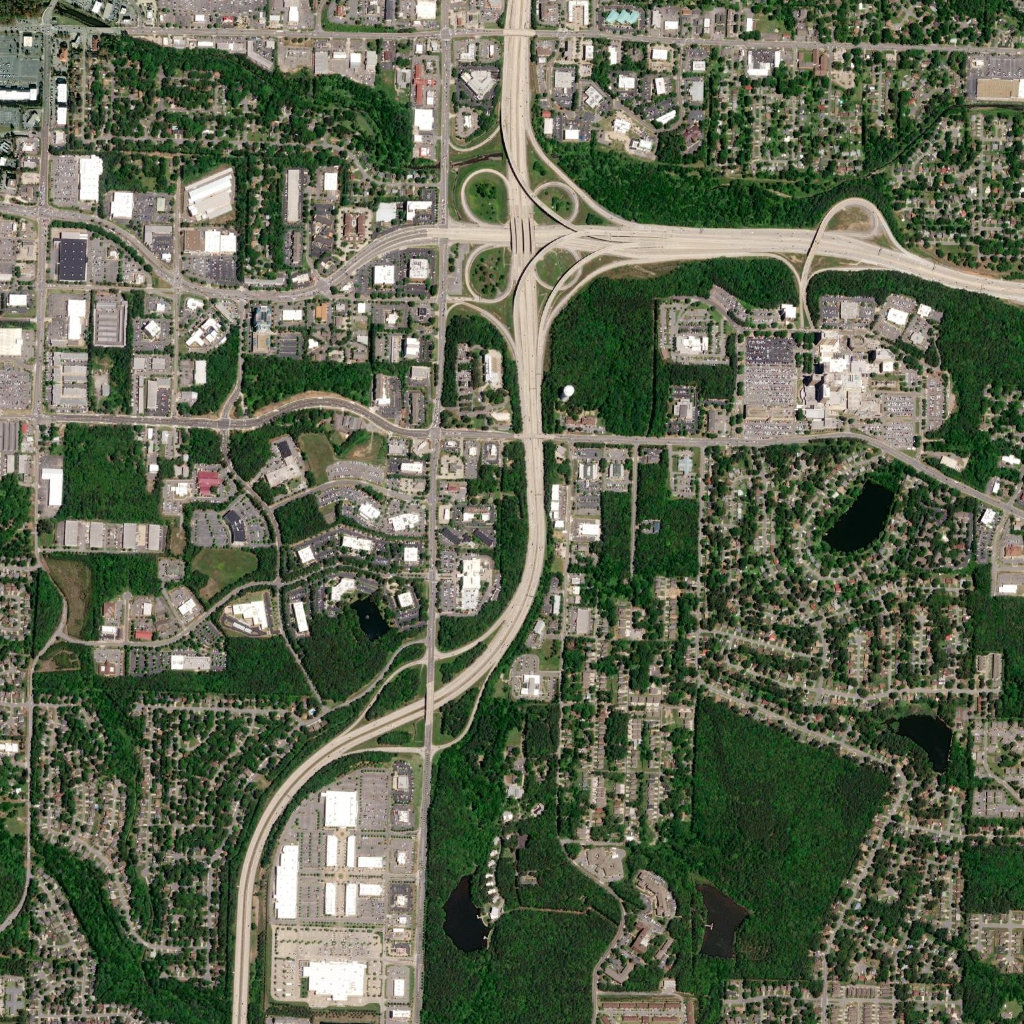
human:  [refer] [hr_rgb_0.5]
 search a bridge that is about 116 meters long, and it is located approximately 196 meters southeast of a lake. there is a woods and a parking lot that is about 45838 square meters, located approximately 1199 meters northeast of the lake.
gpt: <box>[[41, 66, 42, 70, 0]]</box>

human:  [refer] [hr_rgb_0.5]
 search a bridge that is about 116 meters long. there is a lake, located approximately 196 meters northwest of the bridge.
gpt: <box>[[41, 66, 42, 70, 0]]</box>

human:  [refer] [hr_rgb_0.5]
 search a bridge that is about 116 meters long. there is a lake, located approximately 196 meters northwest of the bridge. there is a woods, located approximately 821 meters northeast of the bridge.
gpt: <box>[[41, 66, 42, 70, 0]]</box>